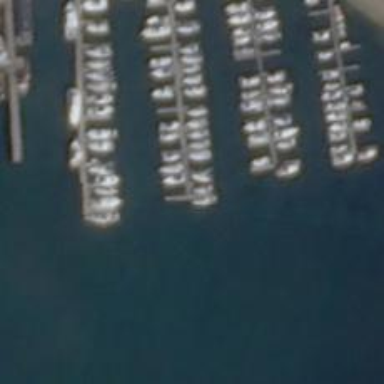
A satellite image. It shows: Man-made pier.